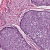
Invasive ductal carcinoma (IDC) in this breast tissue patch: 0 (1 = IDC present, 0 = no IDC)